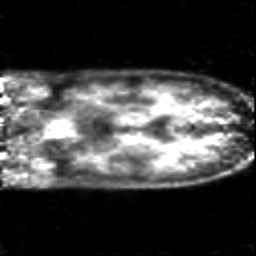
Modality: PET
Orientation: coronal
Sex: male
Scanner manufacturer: siemens